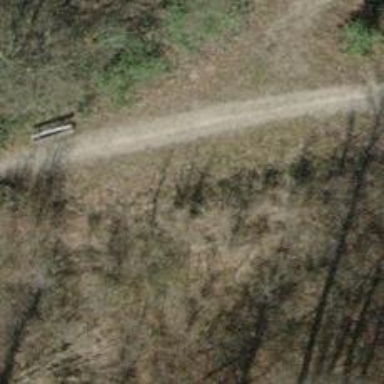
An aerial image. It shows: Bench for seating.